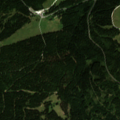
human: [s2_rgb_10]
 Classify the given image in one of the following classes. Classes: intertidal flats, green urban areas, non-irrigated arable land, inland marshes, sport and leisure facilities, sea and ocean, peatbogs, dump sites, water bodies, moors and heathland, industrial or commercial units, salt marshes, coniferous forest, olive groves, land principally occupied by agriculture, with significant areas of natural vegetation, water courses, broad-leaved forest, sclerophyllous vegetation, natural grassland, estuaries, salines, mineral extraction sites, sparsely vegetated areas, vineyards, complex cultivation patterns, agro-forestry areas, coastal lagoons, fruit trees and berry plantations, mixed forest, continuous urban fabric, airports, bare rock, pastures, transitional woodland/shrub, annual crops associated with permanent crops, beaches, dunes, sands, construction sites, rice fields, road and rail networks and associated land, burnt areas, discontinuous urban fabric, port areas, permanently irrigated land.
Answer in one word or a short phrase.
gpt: coniferous forest, mixed forest, natural grassland